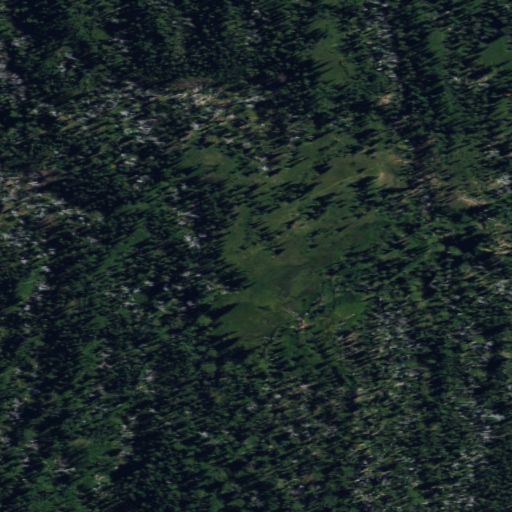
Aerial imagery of plain(s) in Washington named Foggy Flat containing evergreen forest, woody wetlands, and shrub